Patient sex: M
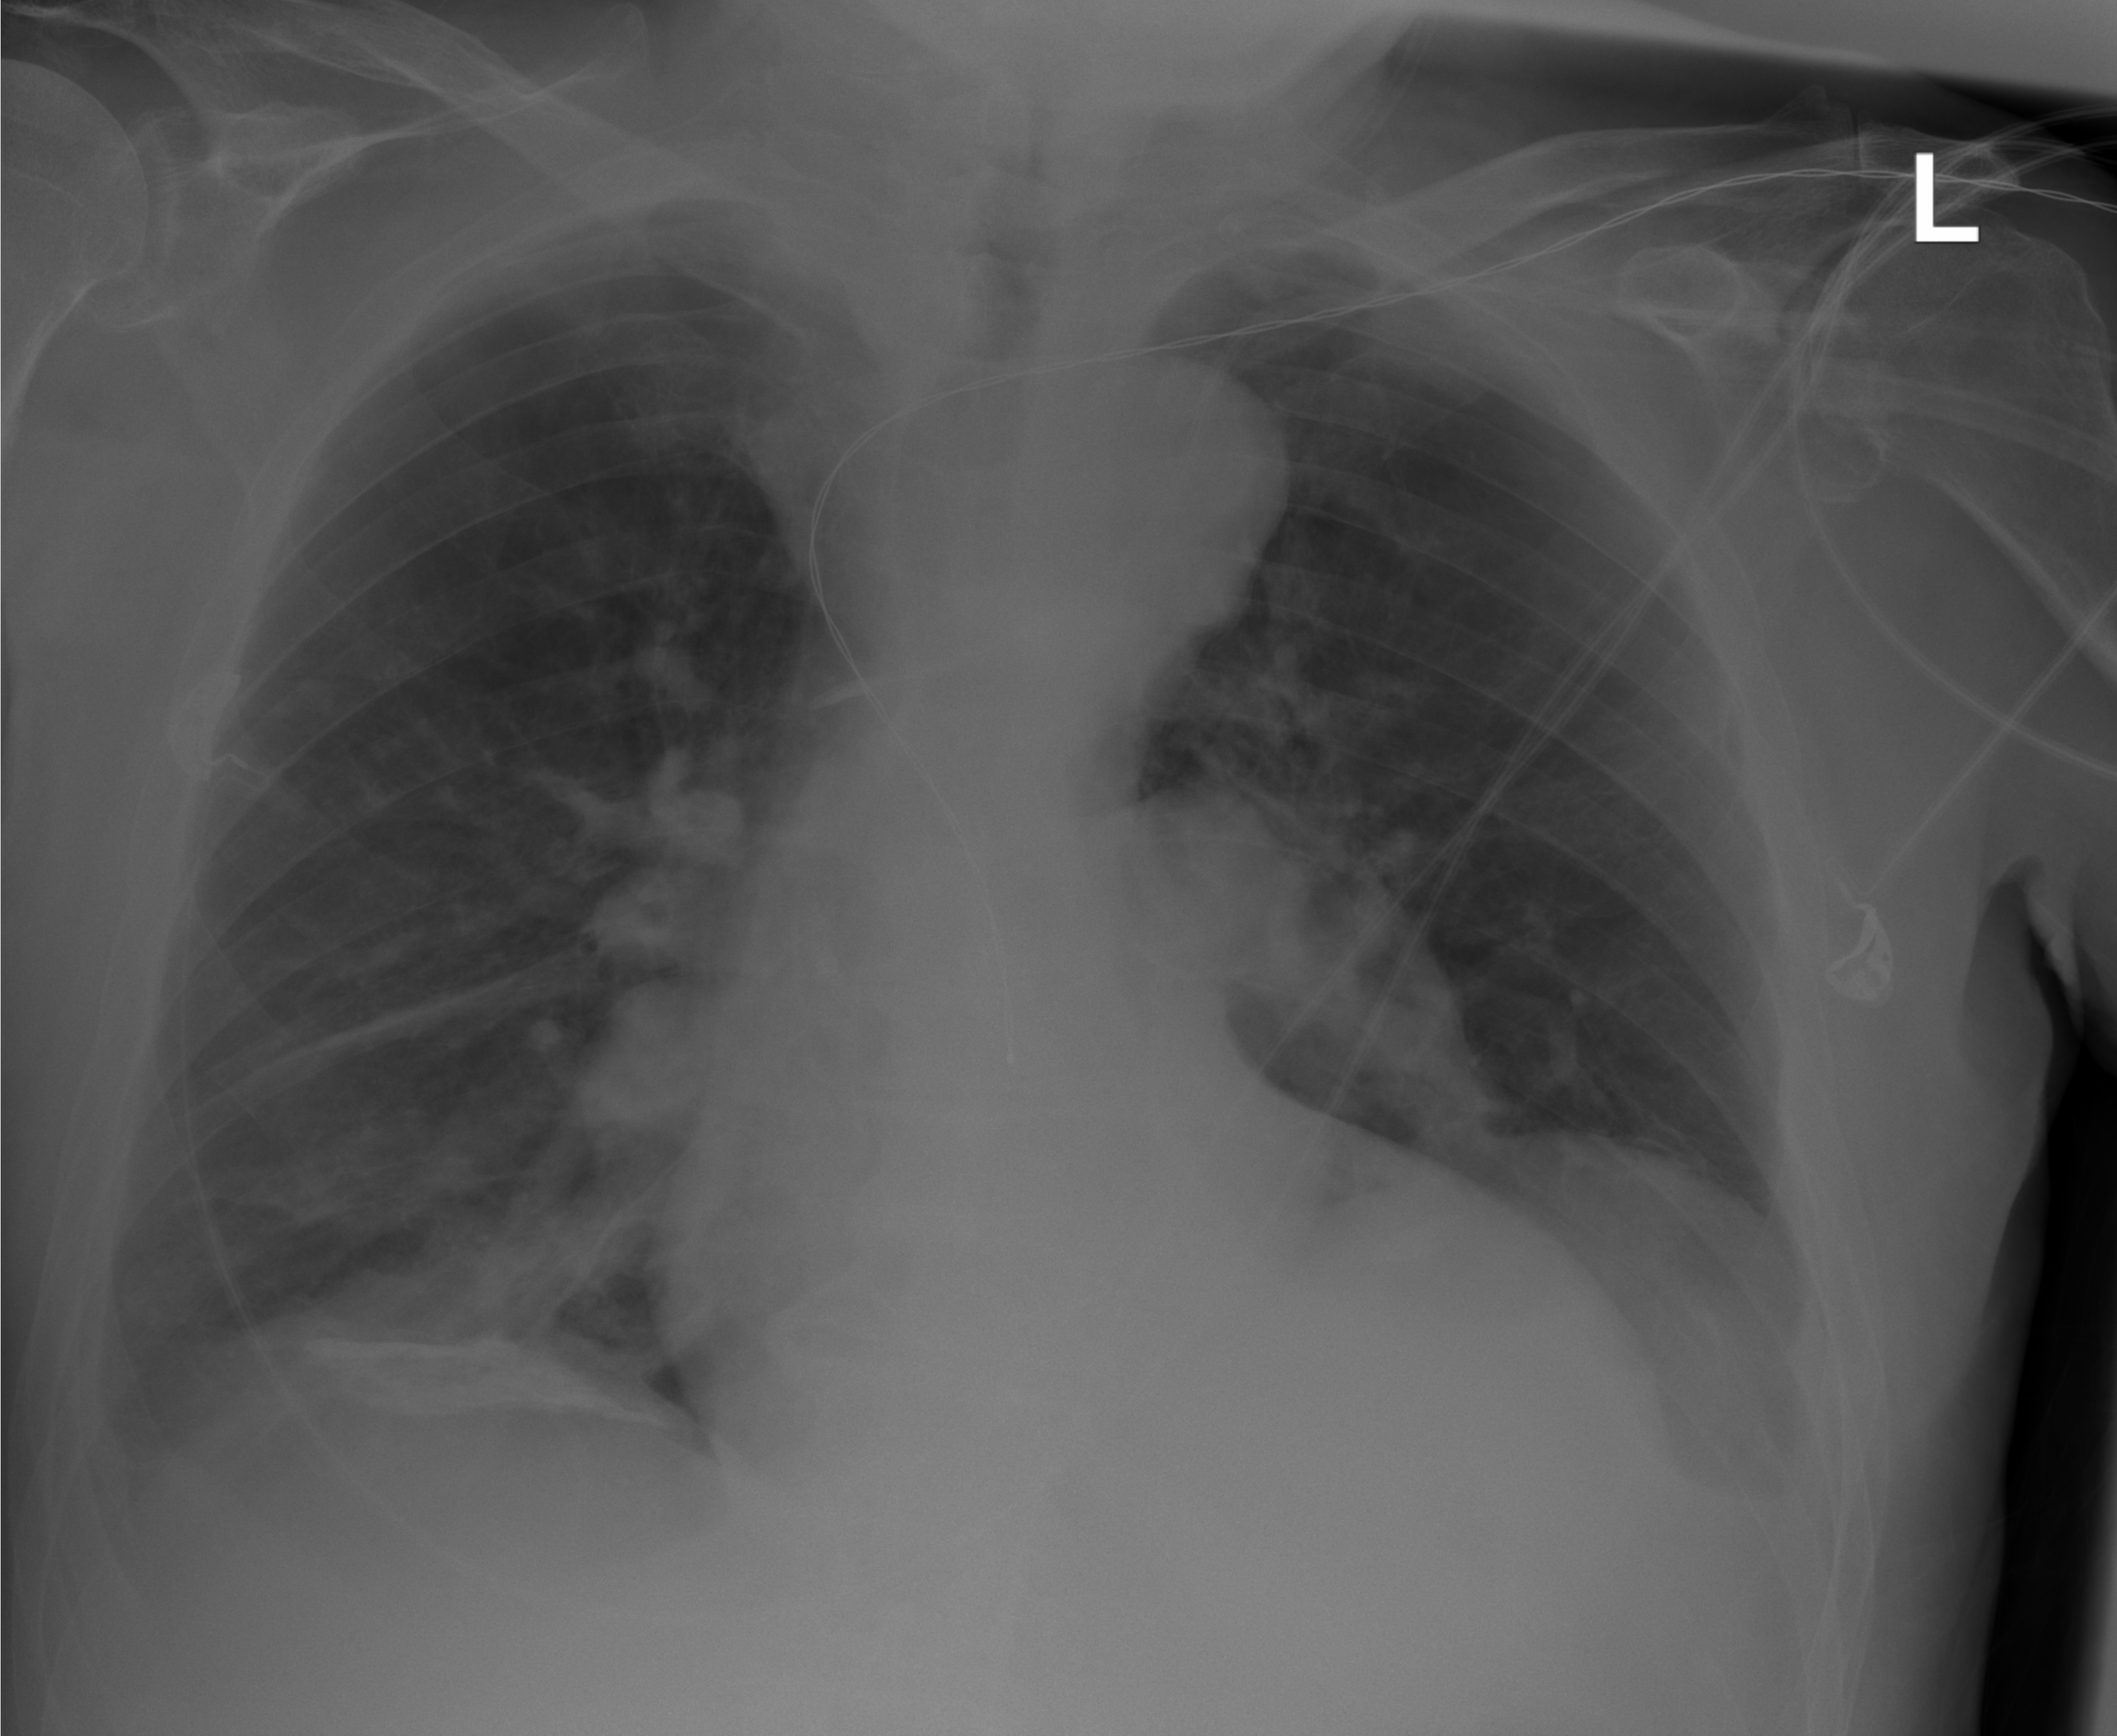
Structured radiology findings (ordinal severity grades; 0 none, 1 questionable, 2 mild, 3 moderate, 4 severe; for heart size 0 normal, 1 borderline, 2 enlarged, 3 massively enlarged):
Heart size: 2
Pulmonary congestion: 0
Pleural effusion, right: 1
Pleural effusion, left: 1
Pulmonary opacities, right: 3
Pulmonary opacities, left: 0
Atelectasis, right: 2
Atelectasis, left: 2